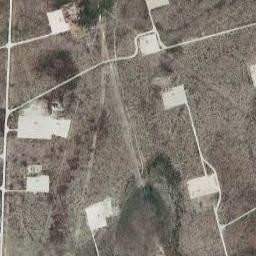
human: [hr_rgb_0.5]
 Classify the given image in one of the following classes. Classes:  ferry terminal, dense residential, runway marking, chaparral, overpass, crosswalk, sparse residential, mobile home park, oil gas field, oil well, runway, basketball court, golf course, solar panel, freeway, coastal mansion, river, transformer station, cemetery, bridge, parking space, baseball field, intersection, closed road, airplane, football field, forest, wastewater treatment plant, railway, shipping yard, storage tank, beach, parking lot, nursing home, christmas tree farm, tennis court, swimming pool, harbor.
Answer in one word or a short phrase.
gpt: oil gas field